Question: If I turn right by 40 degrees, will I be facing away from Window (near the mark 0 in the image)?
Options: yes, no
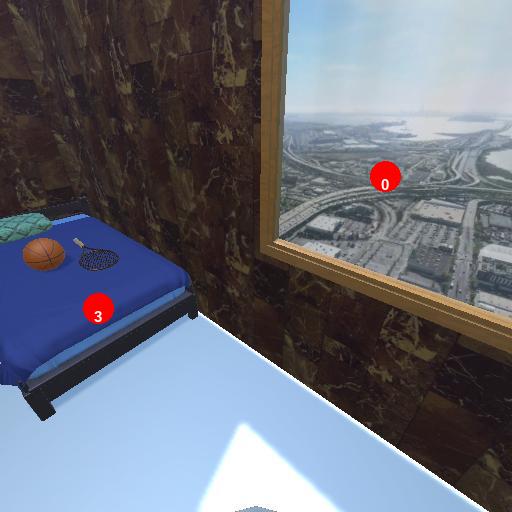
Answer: yes